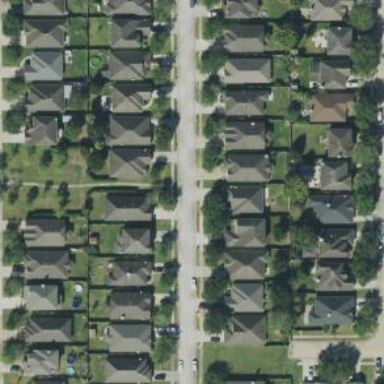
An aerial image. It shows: Sidewalk.